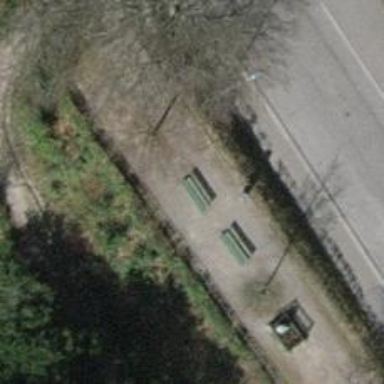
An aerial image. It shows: Bench for seating.